Interaction volume radius: 5 \u00c5
Interaction volume height: 20 \u00c5
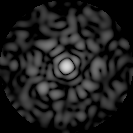
Disorder parameter: 0.8576